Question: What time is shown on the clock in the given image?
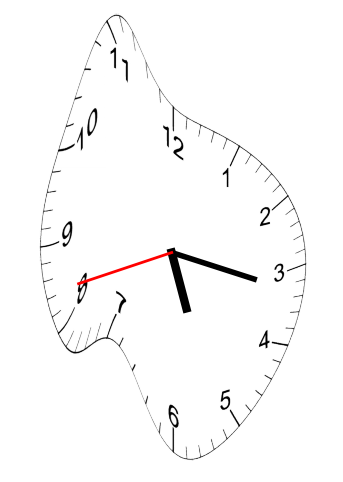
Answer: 05:16:42